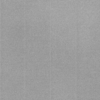
Label: dusty